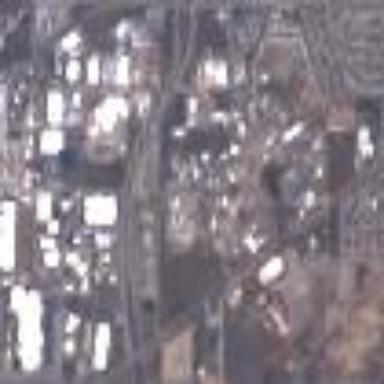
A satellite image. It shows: Industrial area.